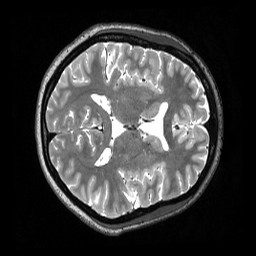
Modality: T2w
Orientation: axial
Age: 26
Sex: female
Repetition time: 3.2 s
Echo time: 0.563 s